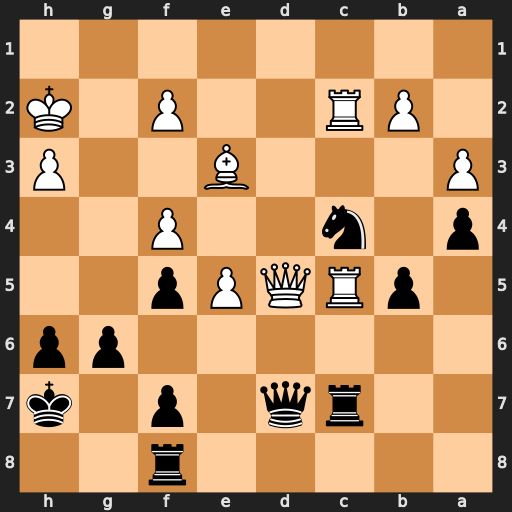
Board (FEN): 5r2/2rq1p1k/6pp/1pRQPp2/p1n2P2/P3B2P/1PR2P1K/8
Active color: b
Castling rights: -
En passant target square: -
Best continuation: Qxd5 Rxd5 Nxe3 Rxc7 Nxd5